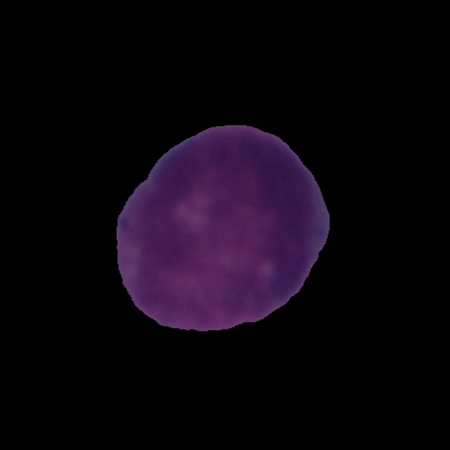
Label: cancer